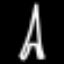
Label: The Eiffel Tower